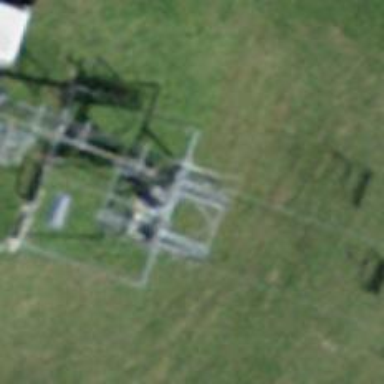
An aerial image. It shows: Pylon used for aerialway.